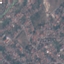
Land use / land cover class: Residential